Interaction volume radius: 5 \u00c5
Interaction volume height: 15 \u00c5
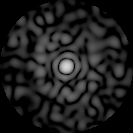
Disorder parameter: 0.7986